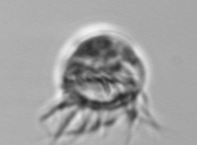
Label: Leegaardiella_ovalis